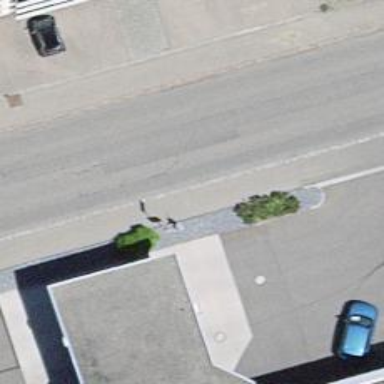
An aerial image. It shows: Bus stop with platform for public transport.